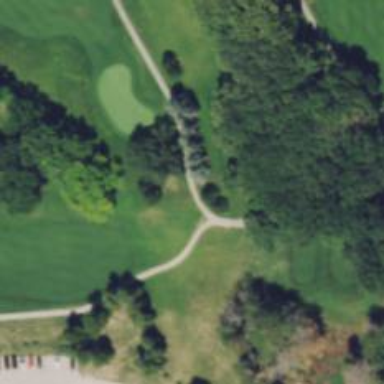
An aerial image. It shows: Service road with high-quality grade1 tracktype. It resembles golf cart path.